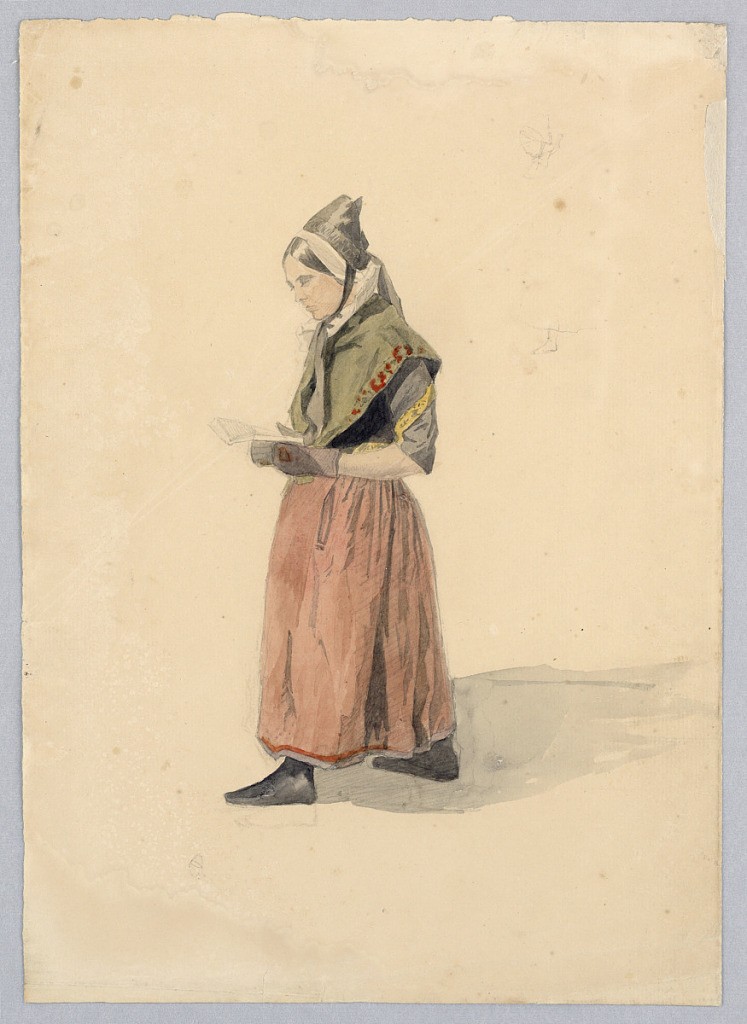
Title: Study of a woman
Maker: William Stanley Haseltine, American, 1835–1900
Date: ca. 1855
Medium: Brush and watercolor, graphite on paper
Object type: Drawing
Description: Sketch of a standing female figure reading.